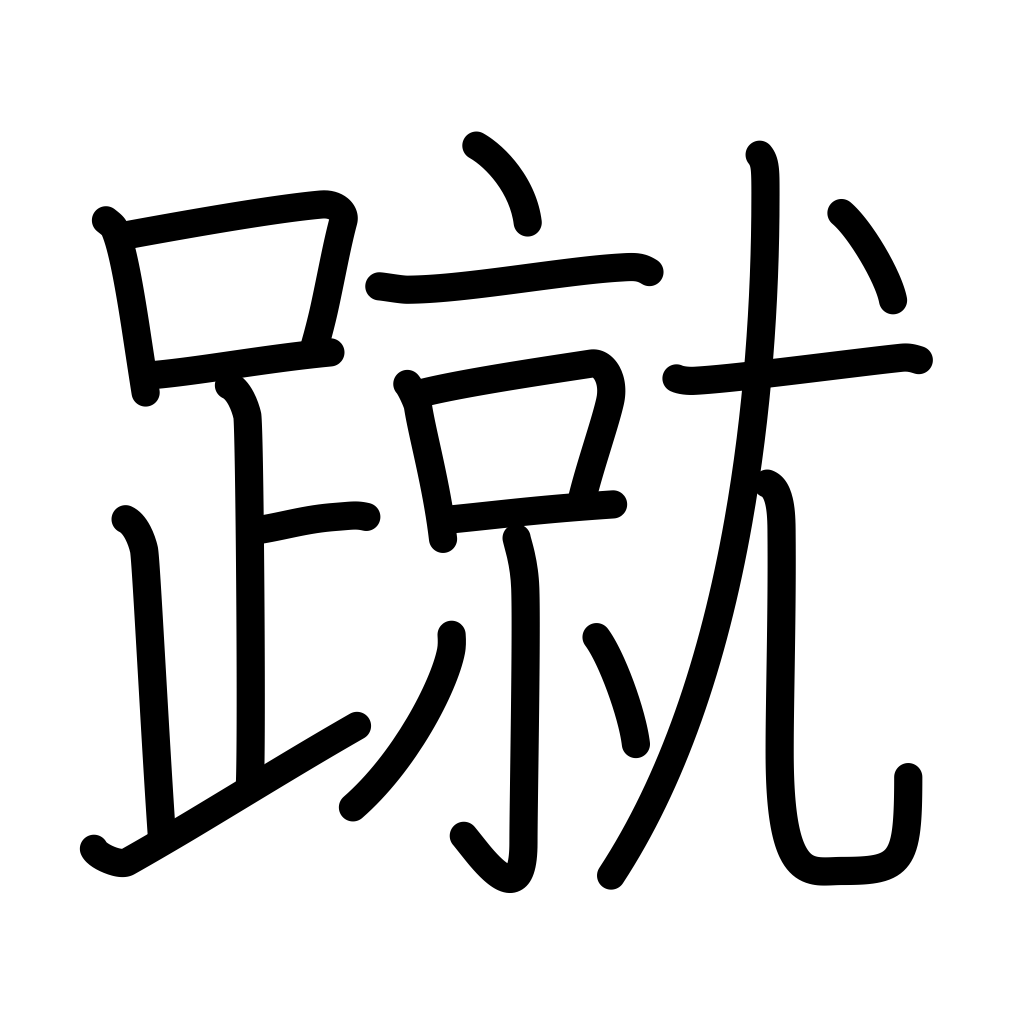
Meaning: kick